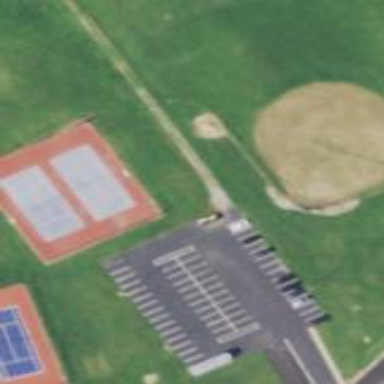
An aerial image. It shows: Tennis court in leisure pitch.